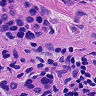
Metastatic tissue present: yes